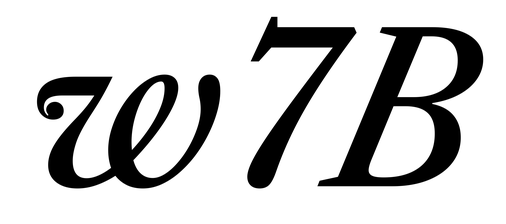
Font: LibreCaslonText-Italic_Medium_Italic